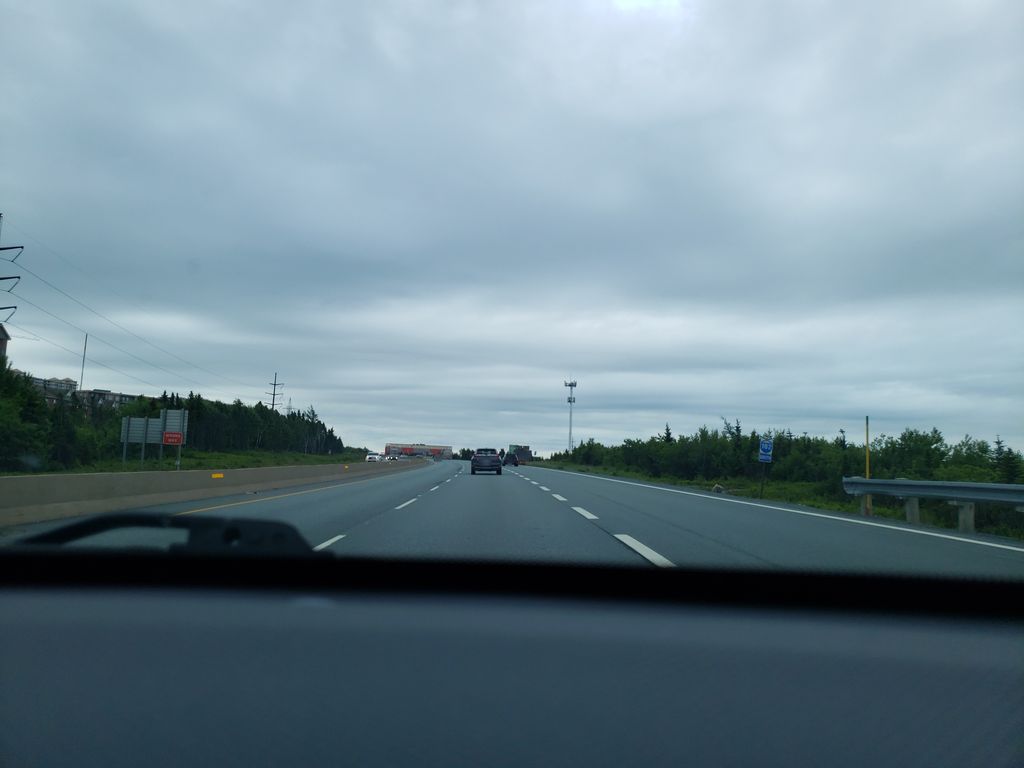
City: halifax